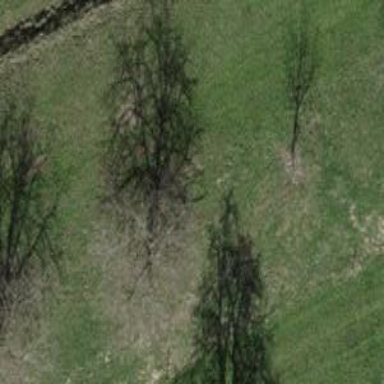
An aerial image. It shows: Beautiful tree in nature.